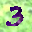
Label: 3